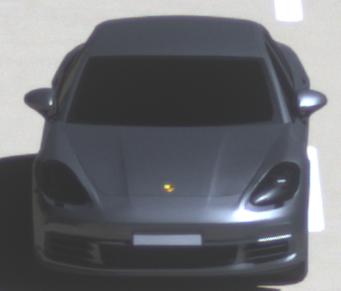
Make: Porsche
Model: Panamera
Detailed model: Panamera (971)
Model produced from: 2016/11
Model produced until: 2018/08
Doors: 5
Color: gray
Road condition: wet road
Daytime: midday
Contrast: high contrast